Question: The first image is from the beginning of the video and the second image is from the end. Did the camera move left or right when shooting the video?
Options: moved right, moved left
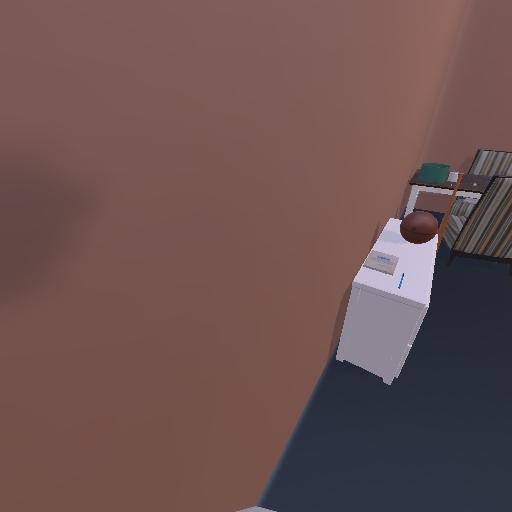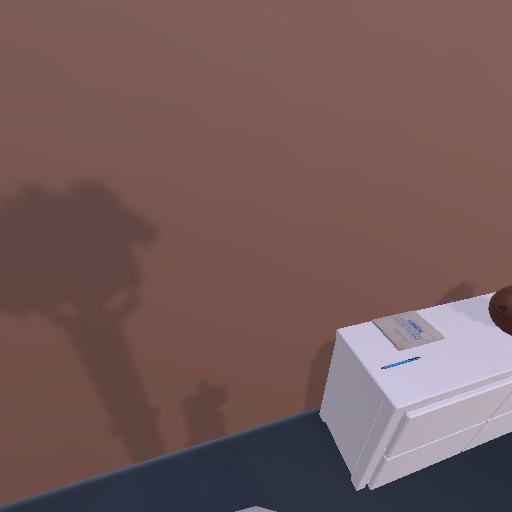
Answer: moved right